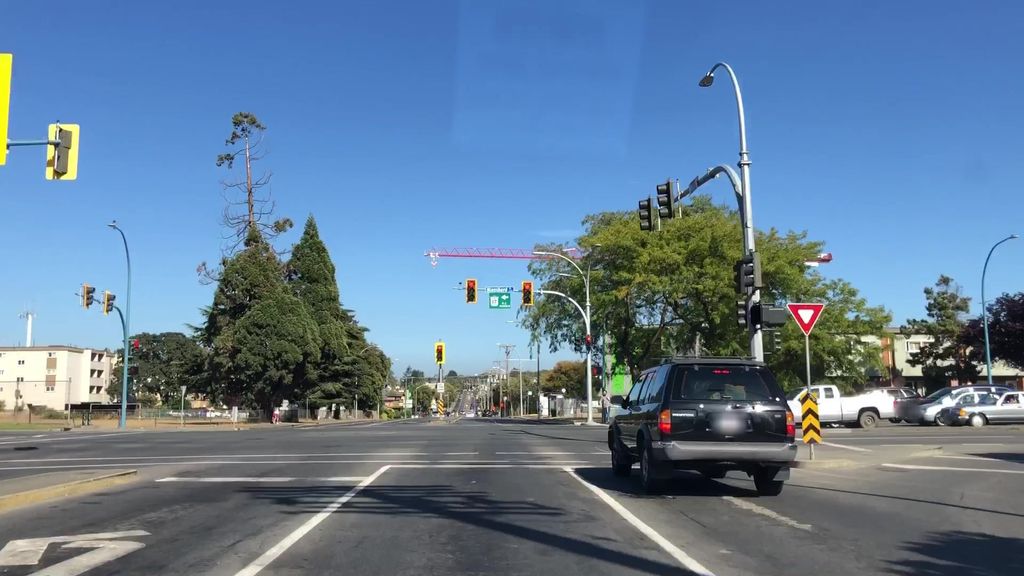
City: victoria